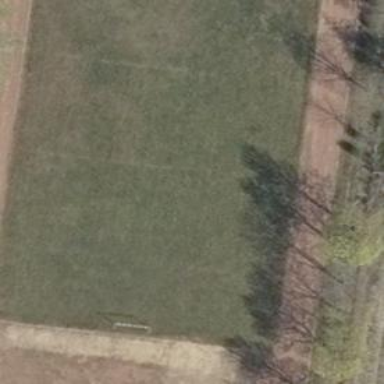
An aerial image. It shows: Soccer pitch for leisureland activities.